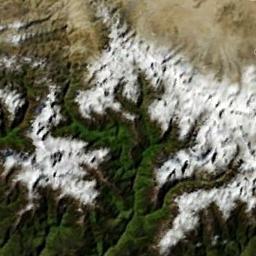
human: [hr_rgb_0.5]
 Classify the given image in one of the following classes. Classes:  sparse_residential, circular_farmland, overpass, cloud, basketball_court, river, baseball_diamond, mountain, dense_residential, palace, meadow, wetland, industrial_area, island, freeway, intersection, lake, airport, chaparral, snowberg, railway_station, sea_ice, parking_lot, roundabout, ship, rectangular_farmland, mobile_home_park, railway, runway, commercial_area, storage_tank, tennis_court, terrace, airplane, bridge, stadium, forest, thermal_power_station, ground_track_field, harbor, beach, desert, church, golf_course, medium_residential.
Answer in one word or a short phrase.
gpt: snowberg